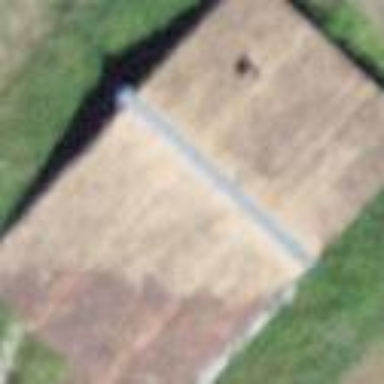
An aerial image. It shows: Cabin.